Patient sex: M
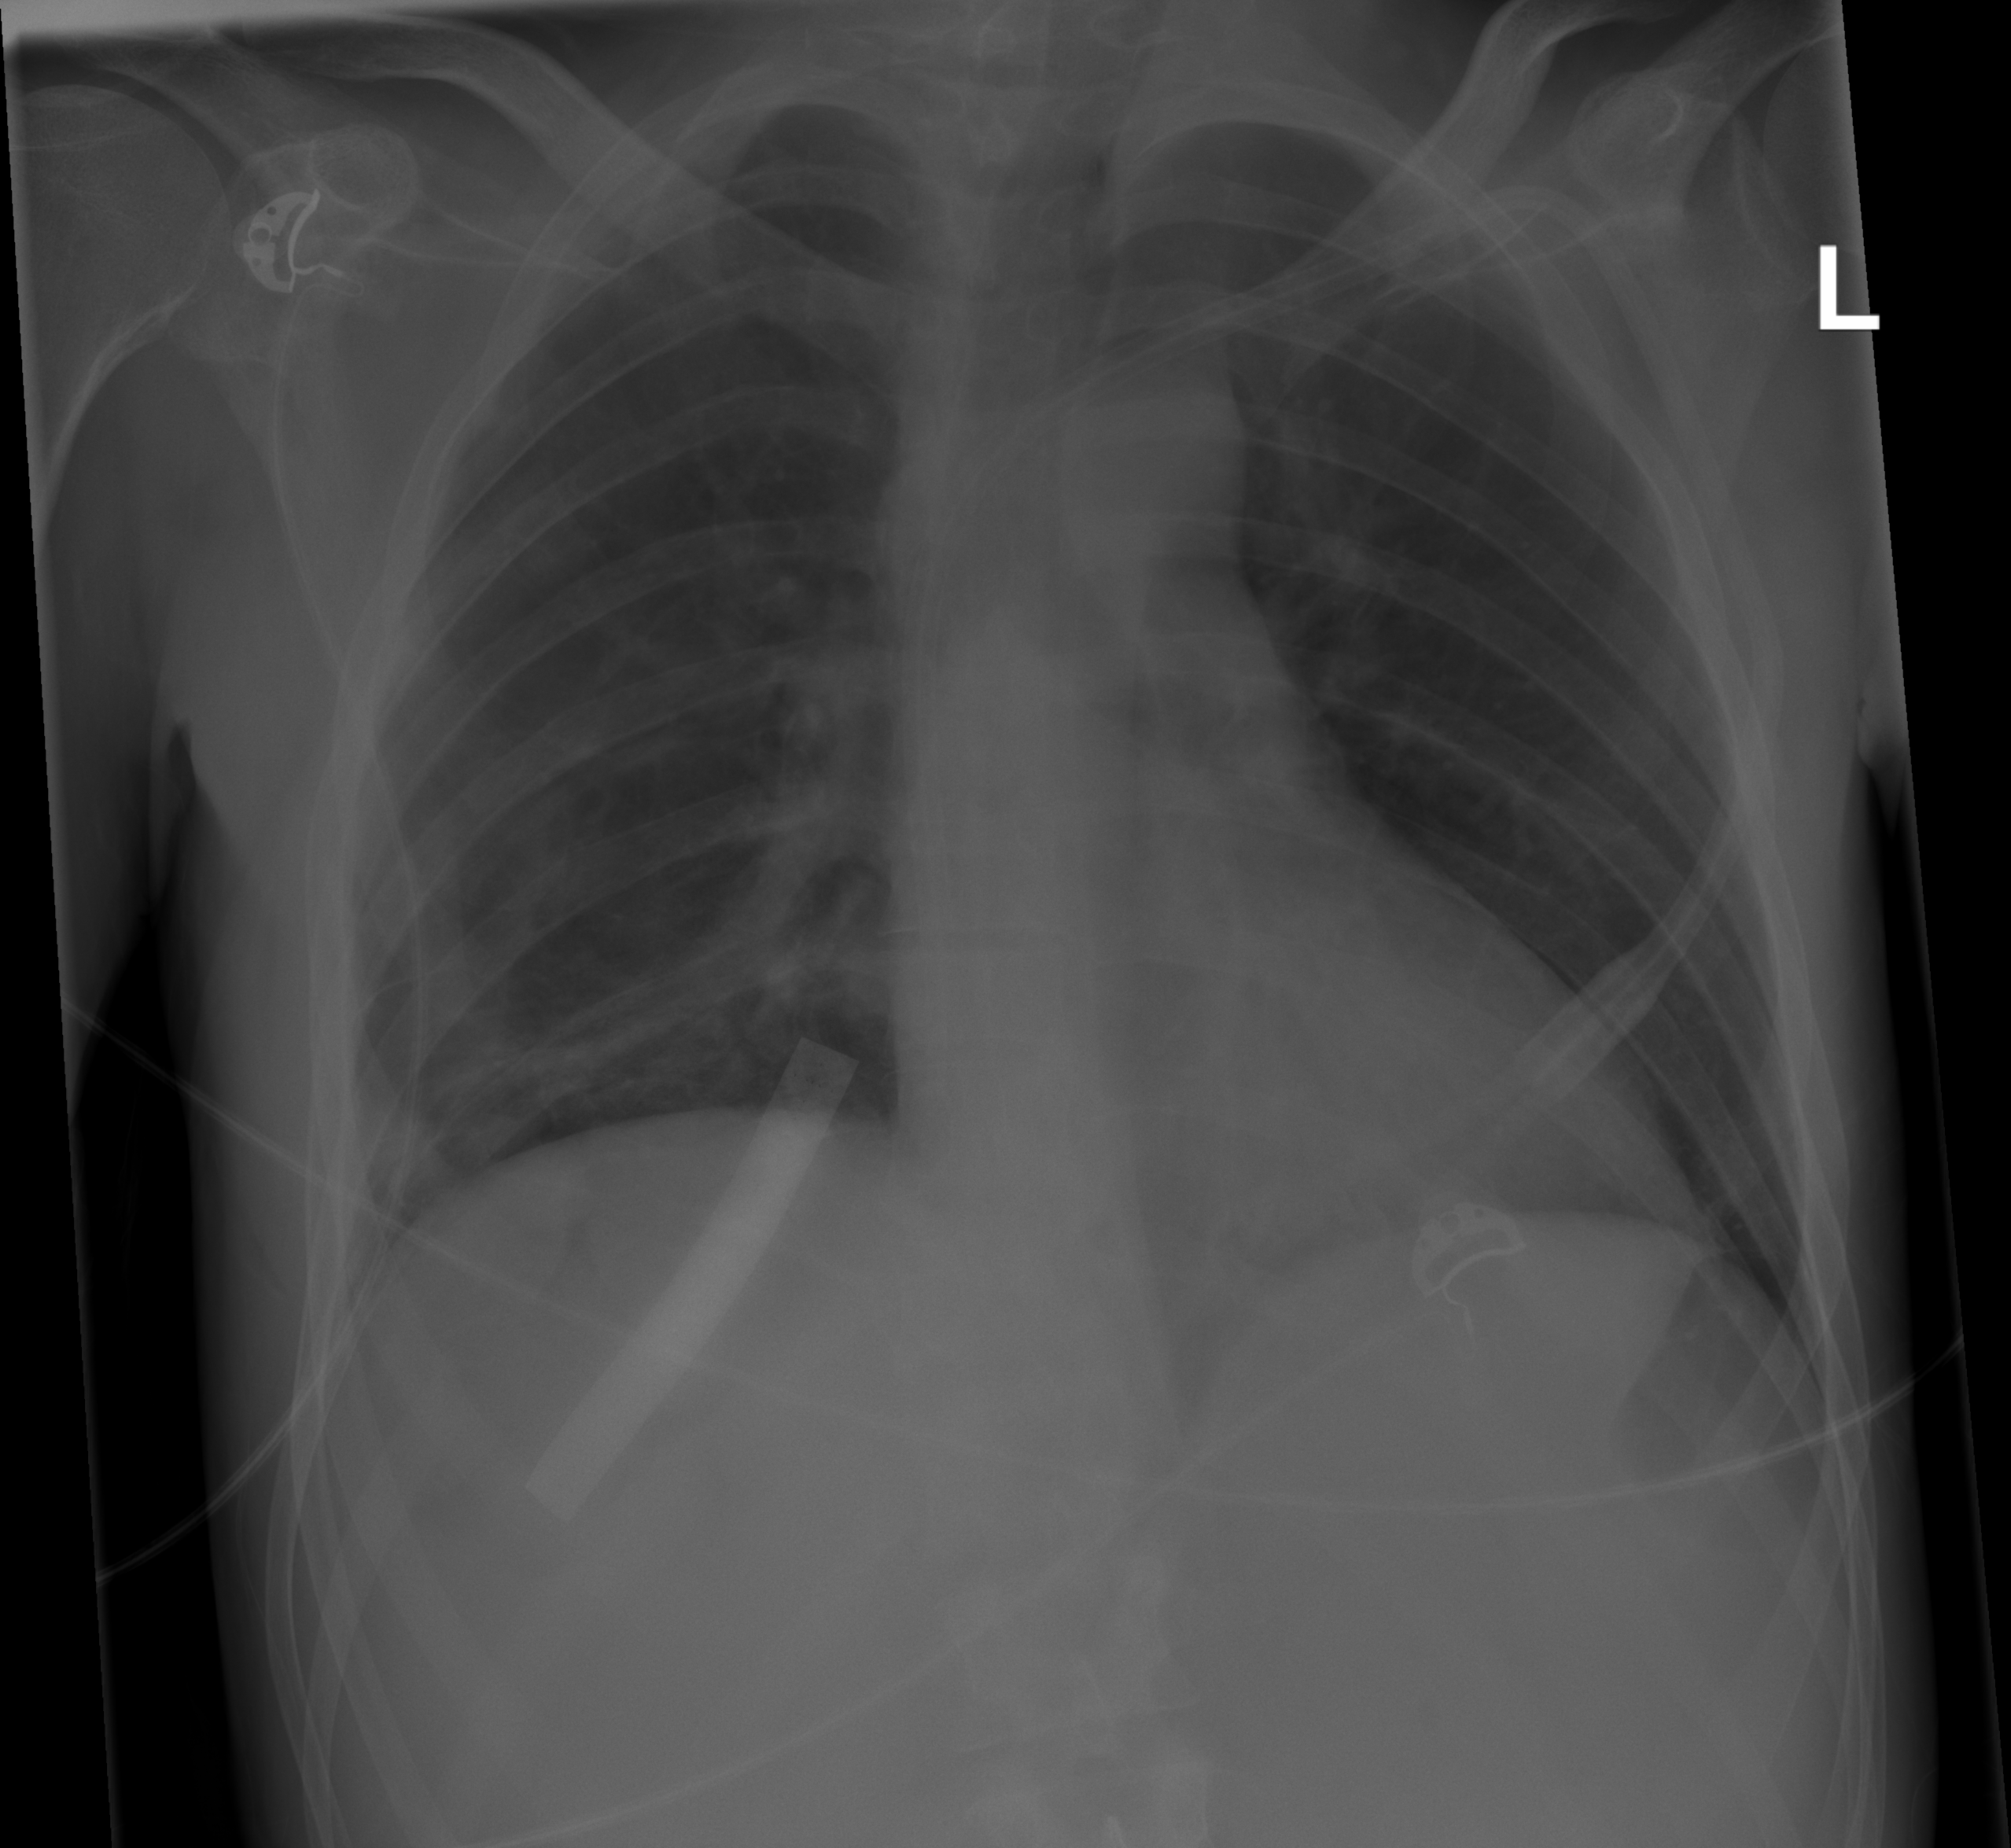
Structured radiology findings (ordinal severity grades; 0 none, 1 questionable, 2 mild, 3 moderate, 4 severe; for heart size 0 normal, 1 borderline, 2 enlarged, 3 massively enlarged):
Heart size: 2
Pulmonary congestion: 0
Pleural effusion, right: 0
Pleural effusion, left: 0
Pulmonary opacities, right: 0
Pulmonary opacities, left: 0
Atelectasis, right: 2
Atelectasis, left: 0